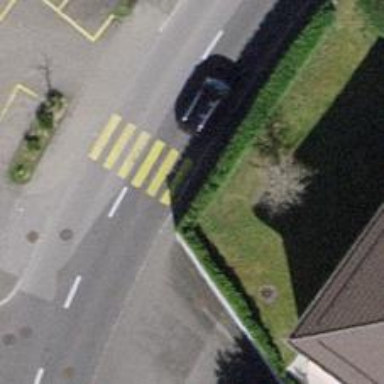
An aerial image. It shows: Asphalt sidewalk along the footway.